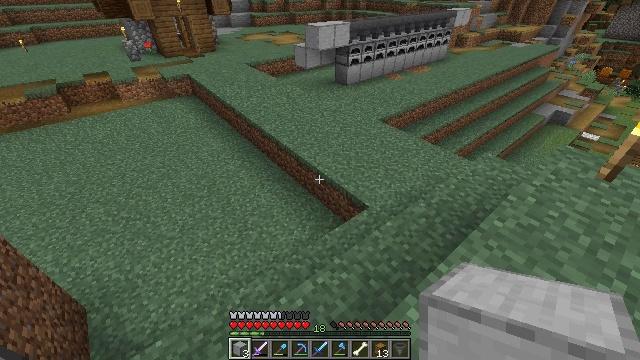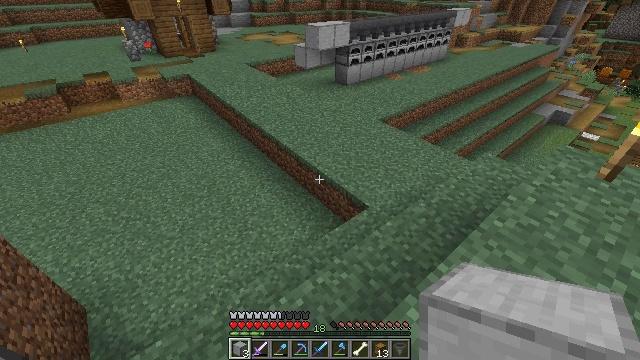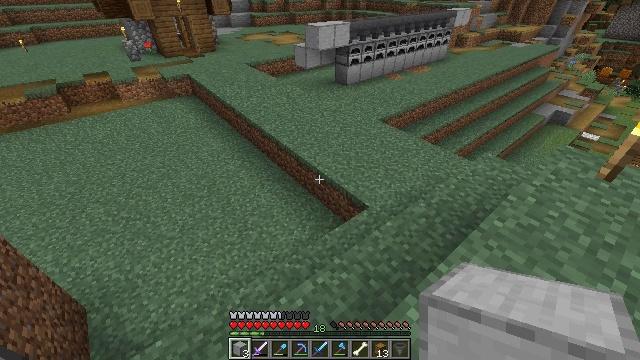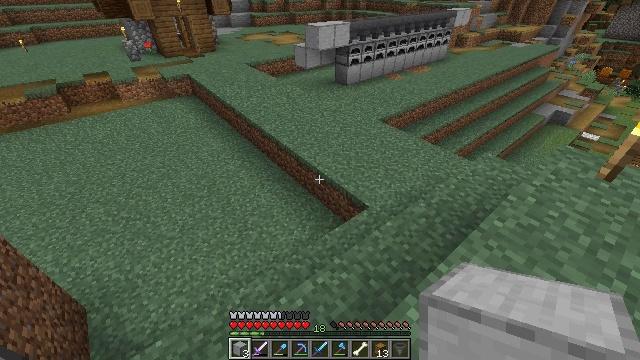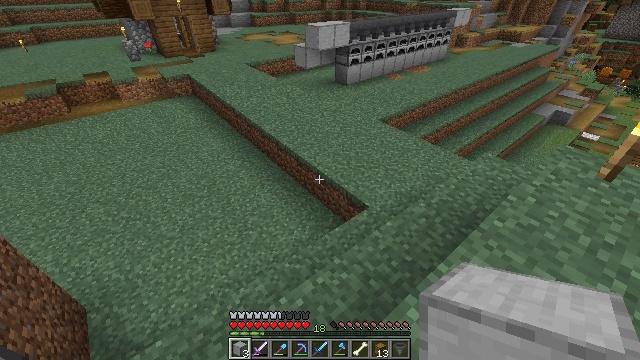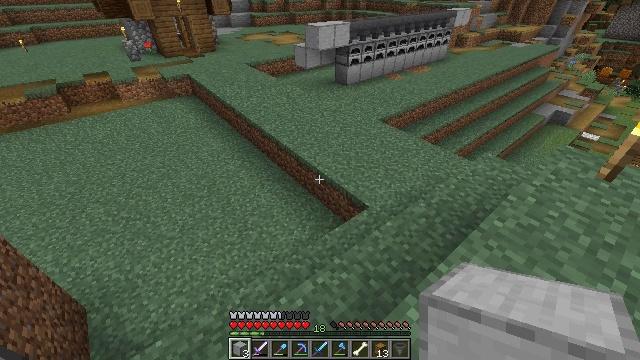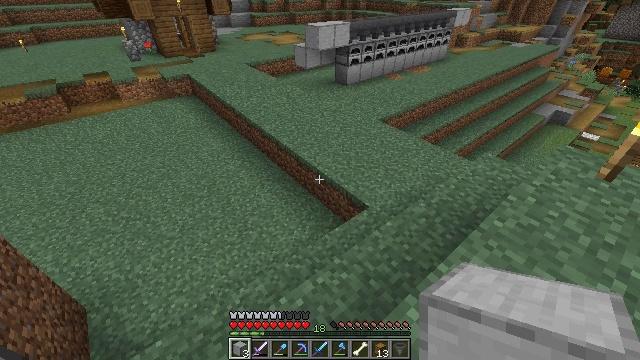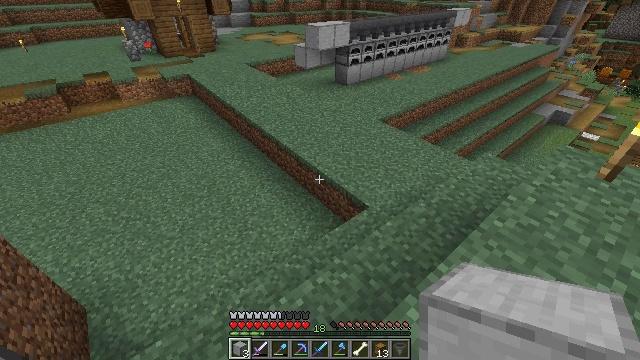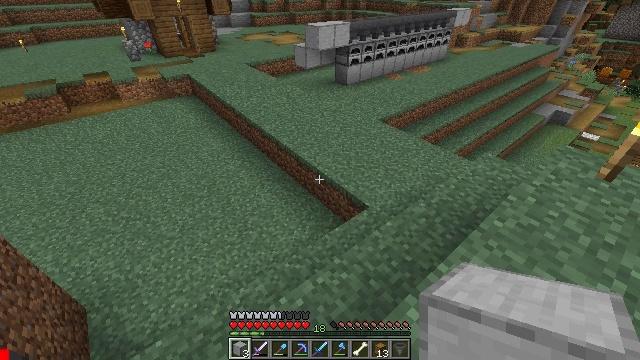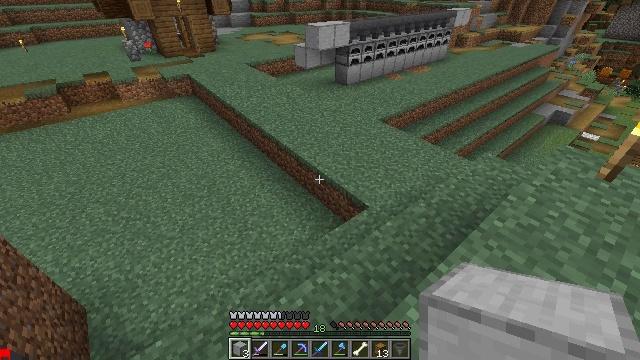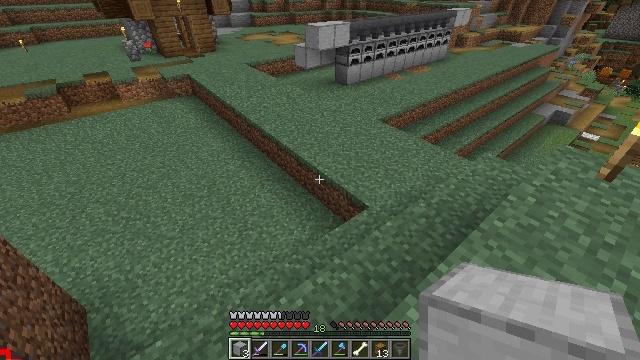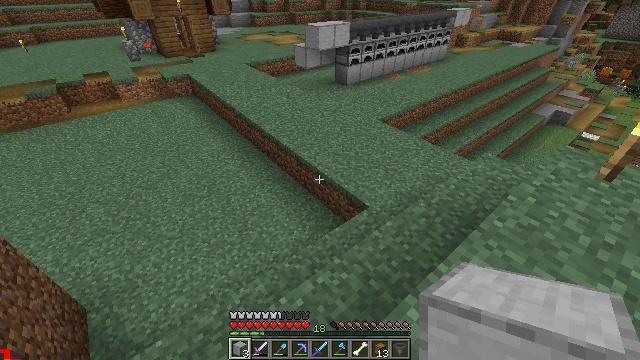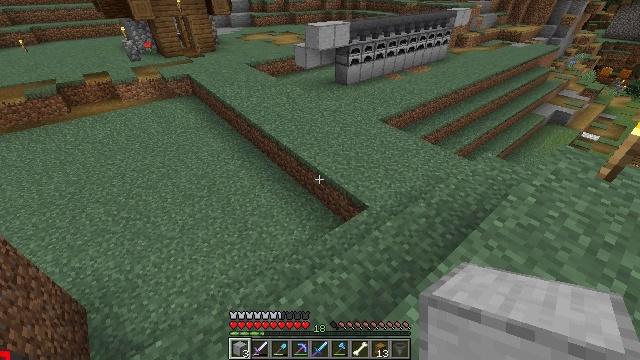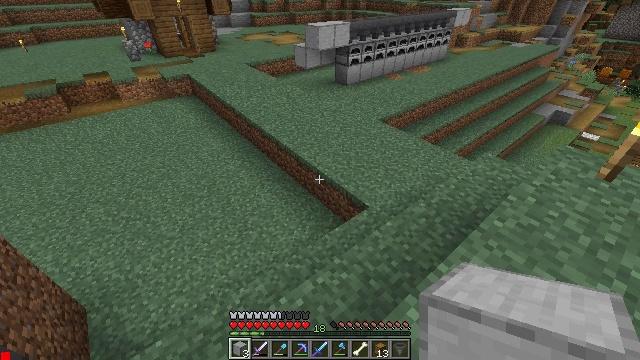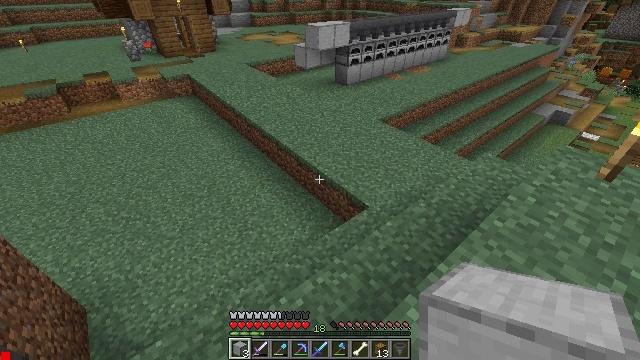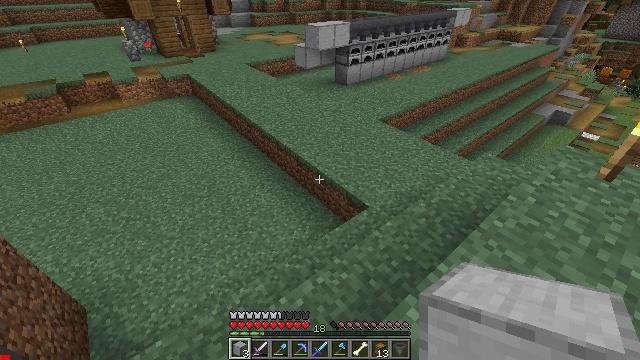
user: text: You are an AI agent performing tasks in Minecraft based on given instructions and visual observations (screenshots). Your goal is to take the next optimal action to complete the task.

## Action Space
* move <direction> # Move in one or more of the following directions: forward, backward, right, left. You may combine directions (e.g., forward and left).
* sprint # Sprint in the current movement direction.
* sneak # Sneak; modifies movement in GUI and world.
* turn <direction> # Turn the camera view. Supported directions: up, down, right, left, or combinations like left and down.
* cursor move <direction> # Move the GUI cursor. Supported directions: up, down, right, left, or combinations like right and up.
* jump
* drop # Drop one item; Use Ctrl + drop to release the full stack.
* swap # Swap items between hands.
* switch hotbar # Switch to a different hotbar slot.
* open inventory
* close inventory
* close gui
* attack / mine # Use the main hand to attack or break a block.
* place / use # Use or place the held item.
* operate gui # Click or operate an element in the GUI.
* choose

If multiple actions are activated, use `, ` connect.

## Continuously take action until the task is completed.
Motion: motion action
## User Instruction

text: Put stone in the furnace to get smooth stone.
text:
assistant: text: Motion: no_op
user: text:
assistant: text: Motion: no_op
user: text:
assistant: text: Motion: no_op
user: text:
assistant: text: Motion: no_op
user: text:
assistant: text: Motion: no_op
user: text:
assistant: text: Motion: no_op
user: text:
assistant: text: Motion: no_op
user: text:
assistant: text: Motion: no_op
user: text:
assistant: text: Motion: no_op
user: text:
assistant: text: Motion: no_op
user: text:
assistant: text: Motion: no_op
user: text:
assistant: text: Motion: no_op
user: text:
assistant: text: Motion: no_op
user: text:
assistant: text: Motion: no_op
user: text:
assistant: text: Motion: no_op
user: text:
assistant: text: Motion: no_op
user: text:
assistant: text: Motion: no_op
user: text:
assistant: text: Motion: no_op
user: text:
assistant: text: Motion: no_op
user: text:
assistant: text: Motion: no_op
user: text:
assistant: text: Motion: no_op
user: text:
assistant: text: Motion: no_op
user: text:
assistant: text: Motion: no_op
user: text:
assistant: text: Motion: no_op
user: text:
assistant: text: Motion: no_op
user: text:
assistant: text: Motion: no_op
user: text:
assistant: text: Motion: no_op
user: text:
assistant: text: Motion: no_op
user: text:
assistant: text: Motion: no_op
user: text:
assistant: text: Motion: no_op